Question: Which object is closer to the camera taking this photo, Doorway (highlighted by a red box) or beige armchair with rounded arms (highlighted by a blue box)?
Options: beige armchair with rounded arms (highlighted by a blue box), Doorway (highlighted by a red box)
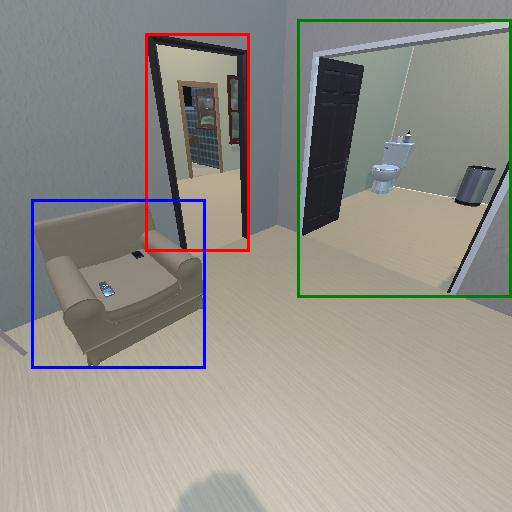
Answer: beige armchair with rounded arms (highlighted by a blue box)